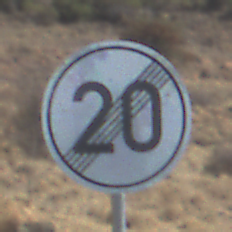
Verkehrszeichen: EndeGeschwindigkeit20
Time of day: Midday
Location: Outdoor (Nature)
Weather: Clear
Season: NotSpecified
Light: Natural